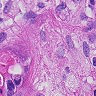
Metastatic tissue present: yes